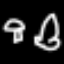
Label: mushroom